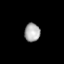
Tissue: lung
Cell type: Myeloid cells
Senescence score: 0.5628
Nuclear area (px): 280
Mean DAPI intensity: 172.118